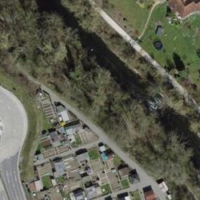
EUNIS habitat code: 53
Species observed at this site:
Acer pseudoplatanus